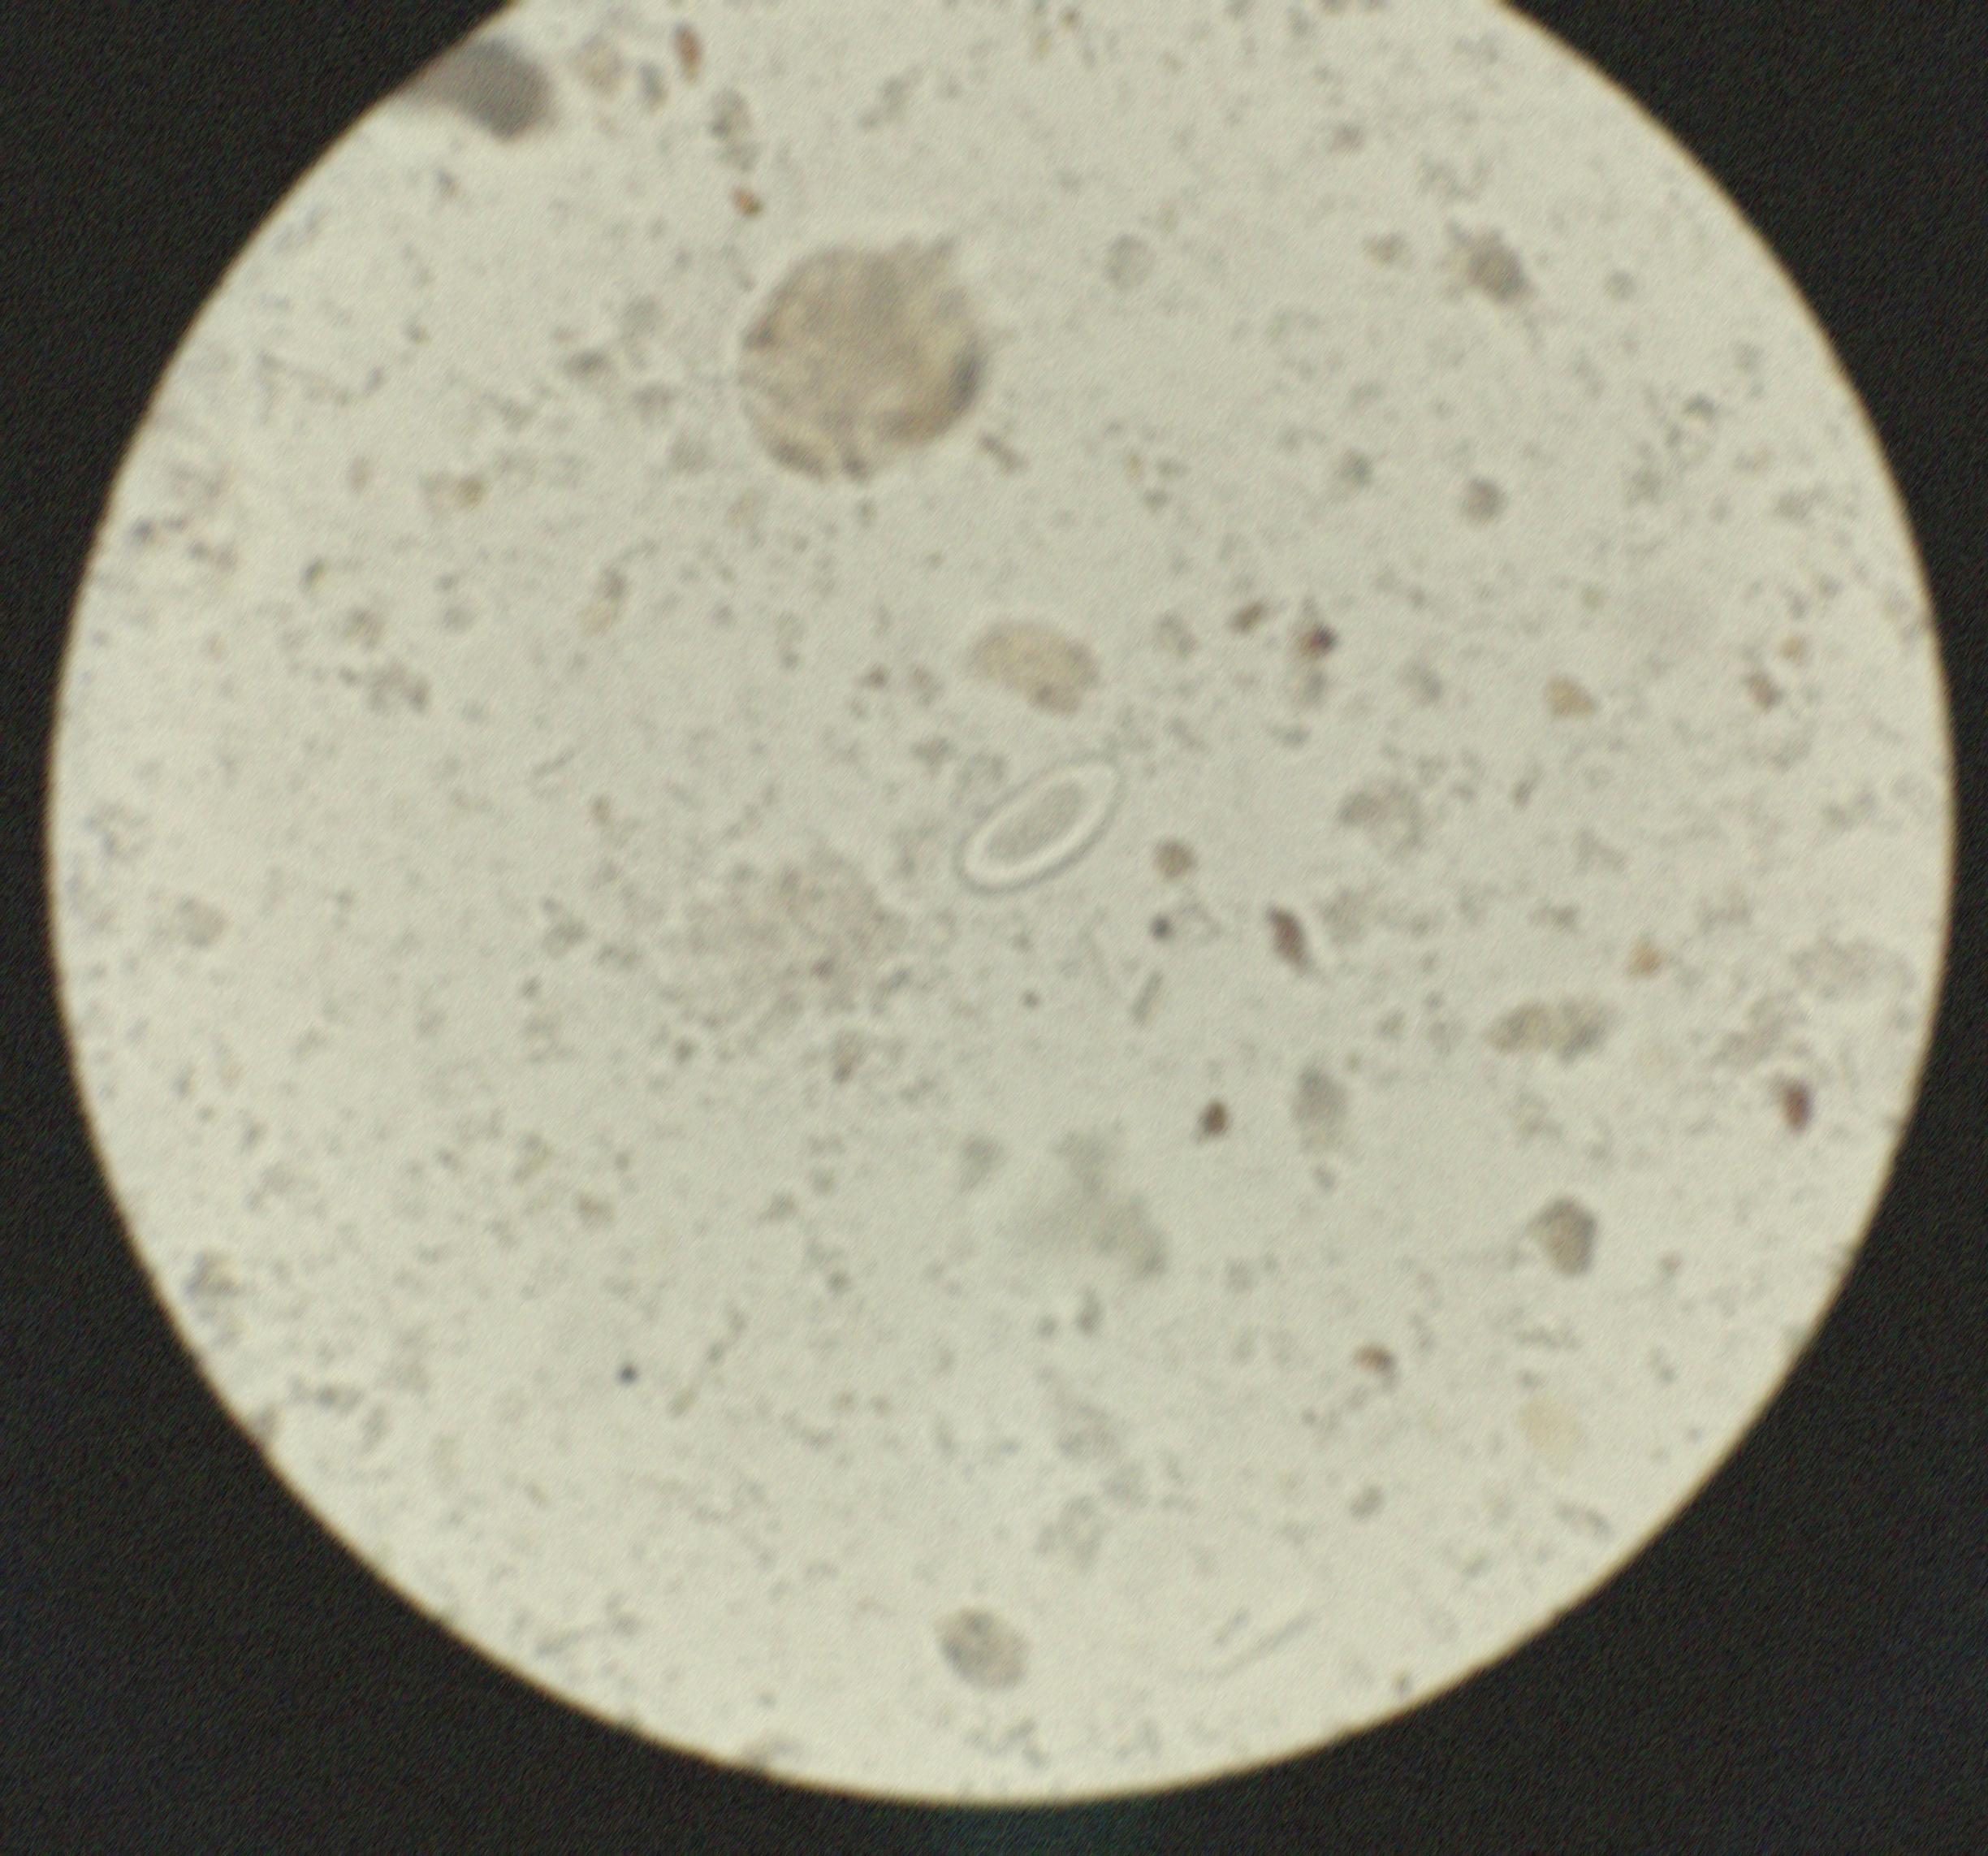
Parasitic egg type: Enterobius vermicularis